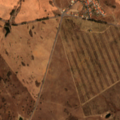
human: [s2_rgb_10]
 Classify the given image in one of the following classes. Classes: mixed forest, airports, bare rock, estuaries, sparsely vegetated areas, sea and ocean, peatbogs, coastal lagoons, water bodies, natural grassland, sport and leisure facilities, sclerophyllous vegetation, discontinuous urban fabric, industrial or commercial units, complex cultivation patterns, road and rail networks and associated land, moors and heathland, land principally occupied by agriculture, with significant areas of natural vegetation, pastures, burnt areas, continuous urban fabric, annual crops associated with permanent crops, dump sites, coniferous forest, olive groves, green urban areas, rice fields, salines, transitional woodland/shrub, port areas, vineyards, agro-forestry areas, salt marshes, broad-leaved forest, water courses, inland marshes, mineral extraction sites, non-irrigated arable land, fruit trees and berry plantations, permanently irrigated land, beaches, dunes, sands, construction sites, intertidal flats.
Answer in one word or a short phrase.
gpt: non-irrigated arable land, pastures, complex cultivation patterns, agro-forestry areas, transitional woodland/shrub